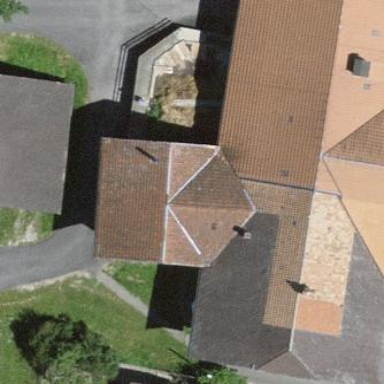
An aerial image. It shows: Rural barn.